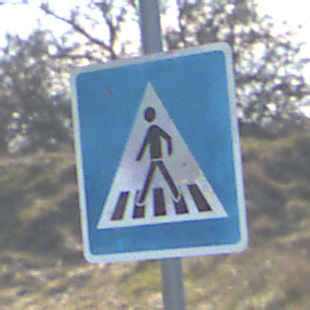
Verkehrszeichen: FussgaengerueberwegRechts
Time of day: MorningAfternoon
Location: Outdoor (Nature)
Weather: PartlyCloudy
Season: NotSpecified
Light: Natural